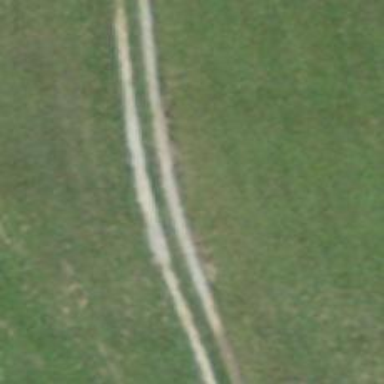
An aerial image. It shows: Track with grade 4 track type.